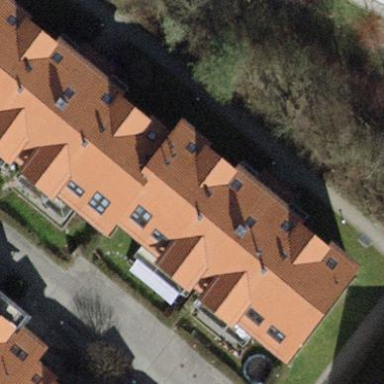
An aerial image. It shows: Apartments building with tiled roof.